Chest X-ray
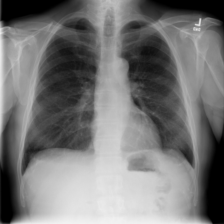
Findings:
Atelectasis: negative
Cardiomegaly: negative
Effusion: positive
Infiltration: negative
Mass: negative
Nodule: negative
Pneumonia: negative
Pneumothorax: negative
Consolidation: negative
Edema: negative
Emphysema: negative
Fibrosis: negative
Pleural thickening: negative
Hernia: negative